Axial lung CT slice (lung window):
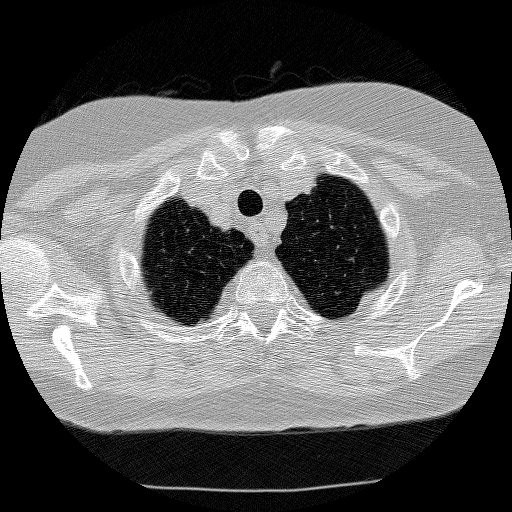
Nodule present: no